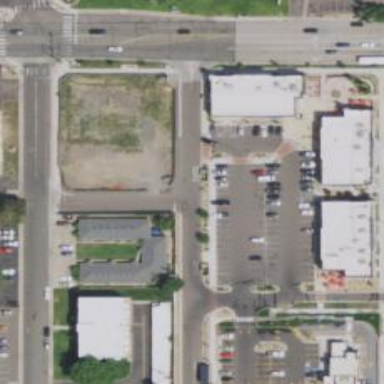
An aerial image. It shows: Commercial area.